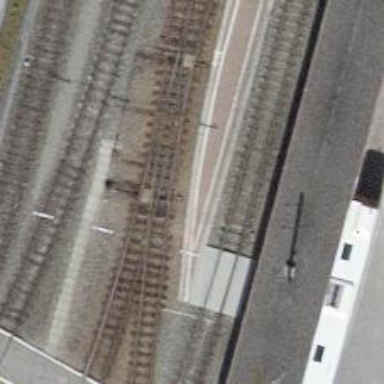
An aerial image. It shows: Close-up of railway platform edge.